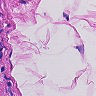
Metastatic tissue present: no